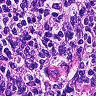
Metastatic tissue present: no